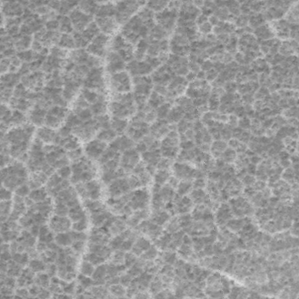
Label: frost